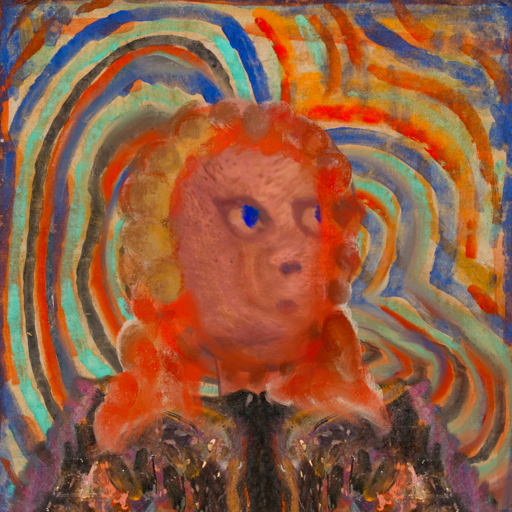
Background: Sisters, Head And Neck Side: Mother_And_Son_Mother, Face Side: Mother_And_Son_Mother, Bust: Gypsy_Queen, Hair Side: Rupkatha, Head Accessory: Blank, Second Necklace: Blank, Necklace: Blank, Baby: Blank